Question: I'm working on the following code that is trying to connect to DB, but I get stuck on this point:
'''
#import "ToDos.h"
#import "AppDelegate.h"
static sqlite3 *database = nil;
@implementation ToDos
@synthesize todoID, title, descr, isDirty, isDetailViewHydrated;
- (void) dealloc {
}
+ (void) getInitialDataToDisplay:(NSString *)dbPath {
AppDelegate *appDelegate = (AppDelegate *)[[UIApplication sharedApplication] delegate];
if (sqlite3_open([dbPath UTF8String], database) == SQLITE_OK) {
// const char *sql = "select * from todos";
// sqlite3_stmt *selectstmt;
// if(sqlite3_prepare_v2(database, sql, -1, &selectstmt, NULL) == SQLITE_OK) {
//
// while(sqlite3_step(selectstmt) == SQLITE_ROW) {
//
// NSInteger primaryKey = sqlite3_column_int(selectstmt, 0);
// ToDos *coffeeObj = [[ToDos alloc] initWithPrimaryKey:primaryKey];
// coffeeObj.title = [NSString stringWithUTF8String:(char *)sqlite3_column_text(selectstmt, 1)];
//
// coffeeObj.isDirty = NO;
//
// [appDelegate.todosArray addObject:coffeeObj];
// // [coffeeObj release];
// }
// }
}
else
sqlite3_close(database); //Even though the open call failed, close the database connection to release all the memory.
}
- (id) initWithPrimaryKey:(NSInteger) pk {
// [super init];
todoID = pk;
isDetailViewHydrated = NO;
return self;
}
@end
'''
The problem seams to be in pointer....
'''
static sqlite3 *database = nil;
'''
and
'''
if (sqlite3_open([dbPath UTF8String], database) == SQLITE_OK) {
'''
but here is the error message while trying to start the app

The same code is in the tutorial an it works :)
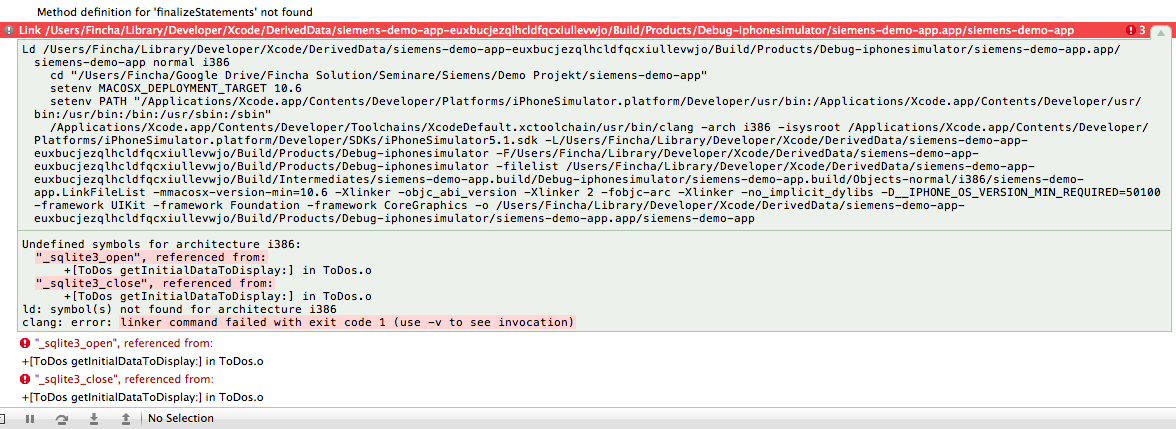
Answer: 1. As La bla bla said, it looks like you haven't added the sqlite3 library to your project. In Xcode's project file navigator tree on the left, click on the target (the top of the tree). When looking at the target settings, click on "Build Phases", go to the "Link Binary With Libraries", click on the "+" button, and add libsqlite3.0.dylib to your project.
2. You need sqlite3_open([dbPath UTF8String], &database);. You're updating your database pointer, so don't forget that ampersand.
3. Also, on failure, no point in calling sqlite3_close, because database will presumably still be NULL, possibly causing problems (crash?) if you call sqlite3_close with a NULL database pointer because couldn't open the database.
4. In your commented code, you're doing sqlite3_prepare and sqlite3_step, but you're not doing the final sqlite3_finalize. It's not fair to critique commented code, but I just want to make sure you don't forget that when the time comes. :)
5. By the way, sqlite3_open will create the database for you if it's not there. If you don't want to do that (i.e. if you only want it succeed if your previously created database is successfully found), then use sqlite3_open_v2([dbPath UTF8String], &database, SQLITE_OPEN_READWRITE, NULL); instead. Lots of first time users have a database, forget to include it in their target's "Copy Bundle Resources" list, and are confused when sqlite3_open suggests that they've successfully opened their database when in fact it might have just created a new database when it didn't find the one you intended. If you want the opening of the database to create the database, though, ignore what I just said. But if not, consider sqlite3_open_v2.
6. Finally, once you've successfully opened your database, I encourage you to always check the sqlite3_errmsg command if any of your subsequent commands fail. Too often some random sqlite3 command doesn't work and the programmer is left scratching their head, but they forget to check the sqlite3_errmsg. I know that's not the issue here, but just a final piece of counsel for a new sqlite3 programmer.